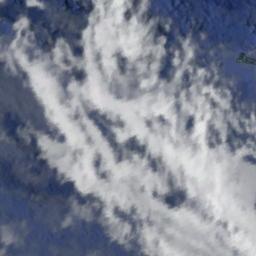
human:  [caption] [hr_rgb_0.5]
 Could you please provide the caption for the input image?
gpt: The white cloud is above blue sea and island .

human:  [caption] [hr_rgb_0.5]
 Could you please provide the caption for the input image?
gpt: A thick white cloud floats on the deep blue sea .

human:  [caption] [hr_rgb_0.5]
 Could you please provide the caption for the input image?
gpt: Large white clouds on blue sea .

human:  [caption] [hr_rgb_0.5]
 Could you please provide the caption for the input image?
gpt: The stratocumulus are located above the surface of the sea .

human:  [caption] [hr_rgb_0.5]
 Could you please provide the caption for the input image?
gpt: There are some white clouds over a blue sea .